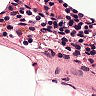
Metastatic tissue present: no